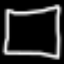
Label: square